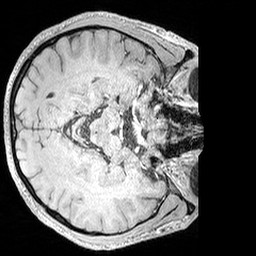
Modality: MP2RAGE
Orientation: axial
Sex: male
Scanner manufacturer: siemens
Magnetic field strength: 3 T
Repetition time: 5 s
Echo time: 0.00292 s